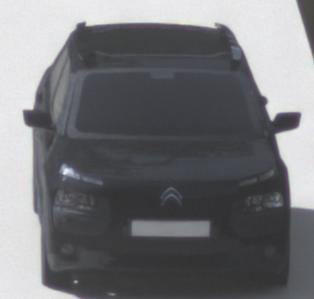
Make: Citroen
Model: C4 Cactus PureTech 75
Detailed model: C4 Cactus
Model produced from: 2014/09
Model produced until: 2015/03
Doors: 5
Color: black
Road condition: wet road
Daytime: morning or afternoon
Contrast: low contrast